Question: I'm runing a query (which is returning the correct data) but how can I loop the recordset and add each line in the form with VBA? Because it's currently adding the last line repeatedly.
'''
Private Sub buscarReservasFio()
Dim strSQL As String
strSQL = "SELECT * FROM tblReservasFio WHERE fk_solicitacao = " & "'" & arrParameters(0) & "'"
Set db = CurrentDb
Set rs = db.OpenRecordset(strSQL, dbOpenDynaset, dbSeeChanges)
If rs.BOF Or rs.EOF Then
'to-do insert
MsgBox ("Insert")
Else
Do Until rs.EOF
DoCmd.GoToRecord , , acNewRec
Me.ds_funcao = rs.Fields("ds_funcao").Value
Me.fk_titulo = rs.Fields("fk_titulo").Value
Me.nr_cor = rs.Fields("nr_cor").Value
Me.nr_peso = rs.Fields("nr_peso").Value
Me.dt_liberacao = rs.Fields("dt_liberacao").Value
Me.dt_baixa = rs.Fields("dt_baixa").Value
rs.MoveNext
Loop
End If
rs.Close
db.Close
Set rs = Nothing
Set db = Nothing
End Sub
'''

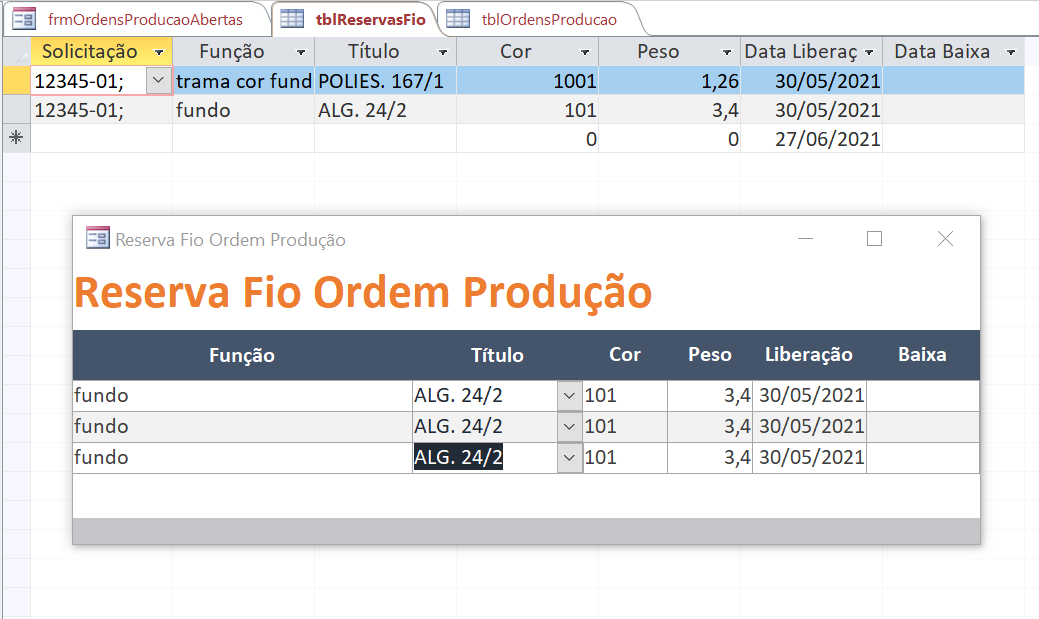
Answer: Apparently, form is bound to table but your code is populating UNBOUND controls. That's the only way I can replicate your output - which should be expected. The reason multiple rows of same data show is because controls (BOUND or UNBOUND) repeat for each record and since there is only one set of controls, the same data shows in UNBOUND controls for all rows - last record from recordset loop. Step debug and watch data change on form. The GoToRecord action is meaningless because no data is input to BOUND controls. The result is same without that line.
In order to display multiple records from table, bind controls to fields. Then, options to modify nr_peso field with new calculated value when form first opens:
1. run an UPDATE action SQL
2. open a recordset of form's RecordsetClone and loop through that recordset and change value of nr_peso field - changes in RecordsetClone will immediately reflect in the form
3. code physically moves to each record on form and modifies field value